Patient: sex M, age 80
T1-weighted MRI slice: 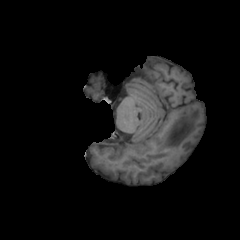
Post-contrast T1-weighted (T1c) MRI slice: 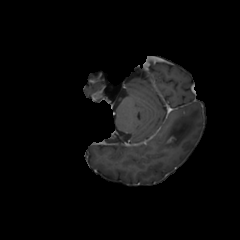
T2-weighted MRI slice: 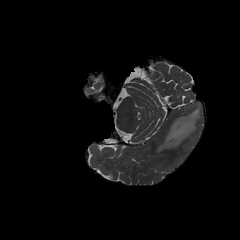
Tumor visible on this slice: yes
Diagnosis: Glioblastoma, IDH-wildtype
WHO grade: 4